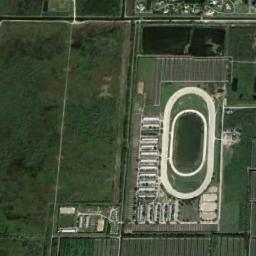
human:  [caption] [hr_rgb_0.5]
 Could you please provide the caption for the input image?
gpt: Track and field built on the lawn .

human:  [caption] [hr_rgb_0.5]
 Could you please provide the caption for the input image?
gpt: The ground track field is surrounded by some lawns .

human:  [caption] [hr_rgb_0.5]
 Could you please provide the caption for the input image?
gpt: There are many trees around the track .

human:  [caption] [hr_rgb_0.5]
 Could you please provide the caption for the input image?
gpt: The grass is beside the ground track field .

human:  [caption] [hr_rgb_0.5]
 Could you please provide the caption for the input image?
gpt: There are green lawns around the ground track field with a white track .